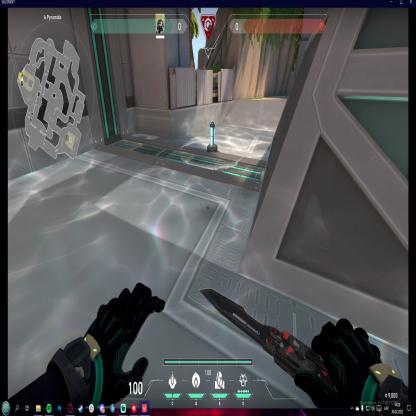
Label: planted spike